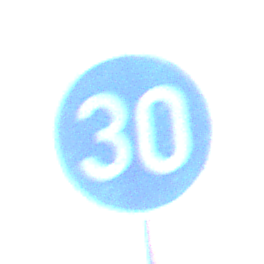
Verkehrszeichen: VorgeschriebeneMindestgeschwindigkeit
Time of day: MorningAfternoon
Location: Outdoor (RoadRail)
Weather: Clear
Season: NotSpecified
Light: Natural